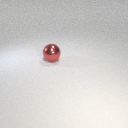
large red metal sphere